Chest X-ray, AP view. Patient: 61 years old, sex M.
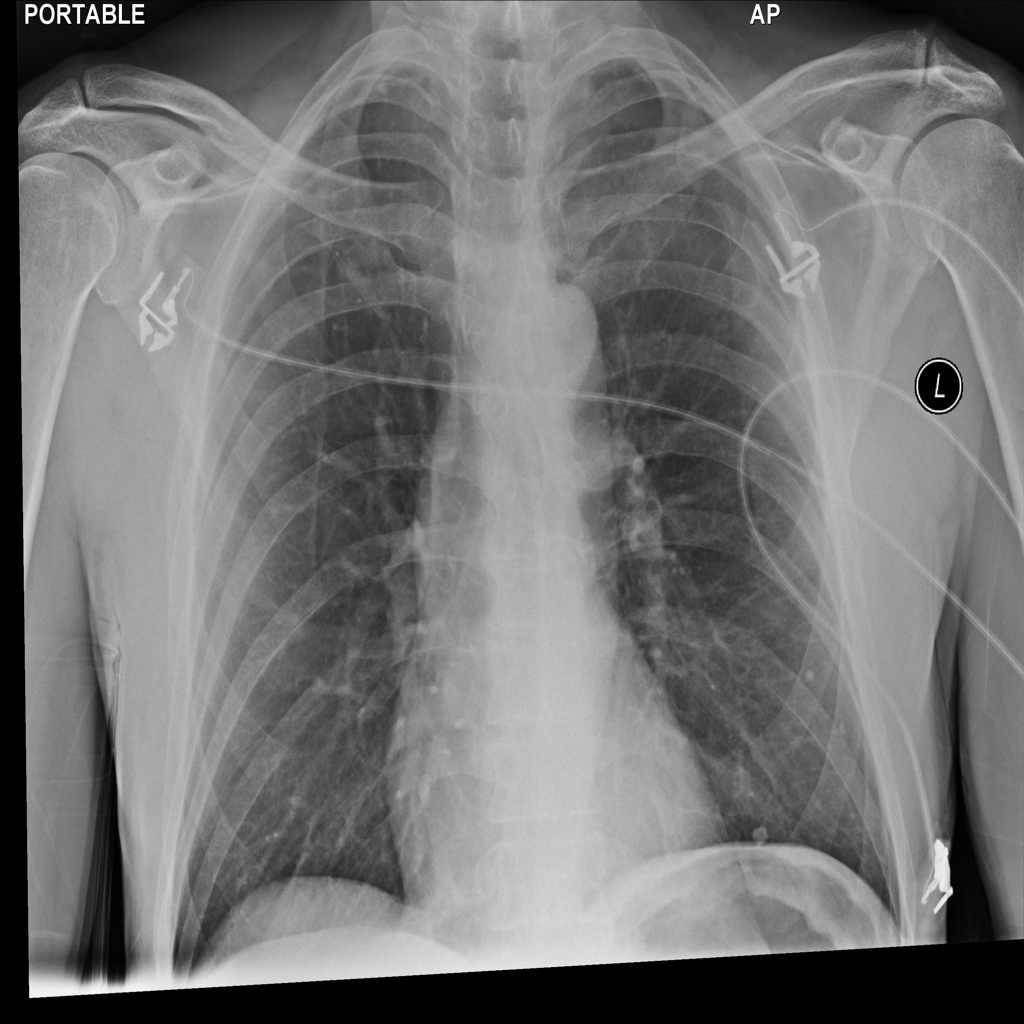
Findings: No Finding